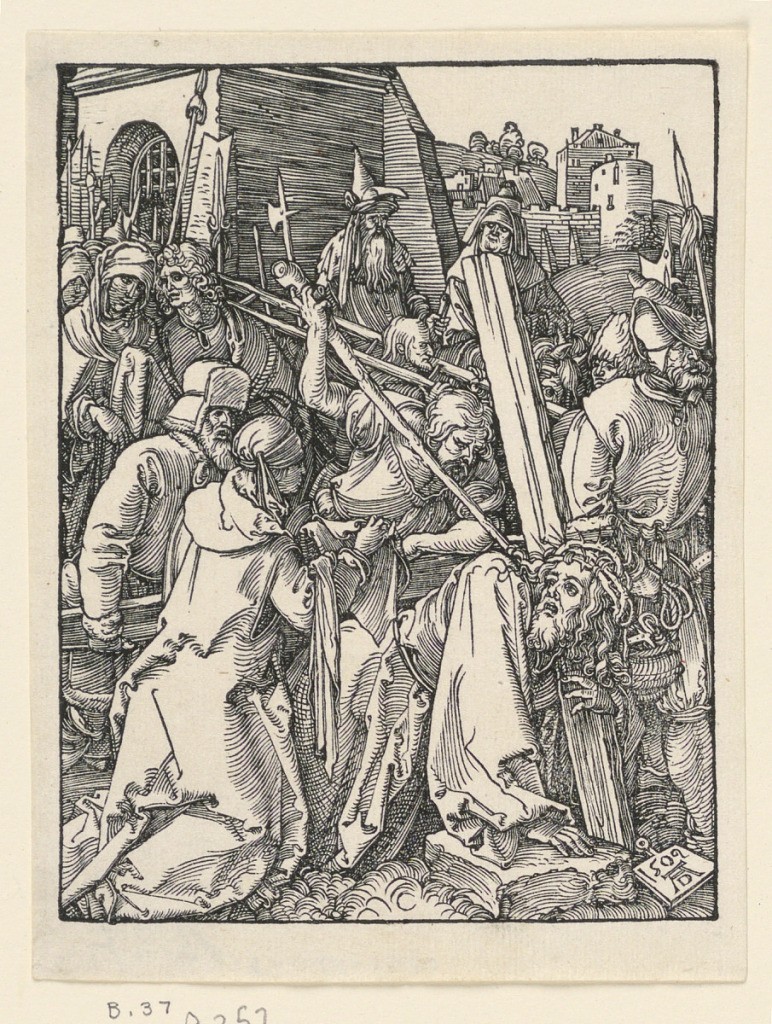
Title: Christ Bearing the Cross, from The Little Passion Series
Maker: Albrecht Dürer, German, 1471–1528
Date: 1509
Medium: Woodcut on paper
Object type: Print
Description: Christ, shown in the foreground, right, has fallen to his knees under the weight of the cross. Saint Veronica comes toward him with her handkerchief. Soldiers and others in background. View of city in distance. Monogram of Dürer and date 1509 on tablet, lower right.